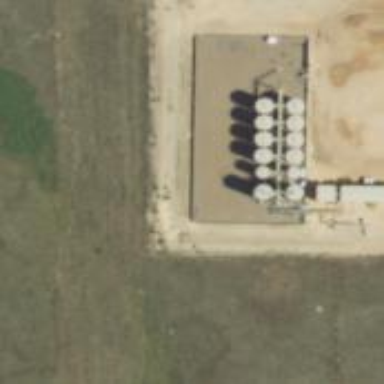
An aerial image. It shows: Storage tank with man-made structure.